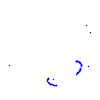
Particle: pion